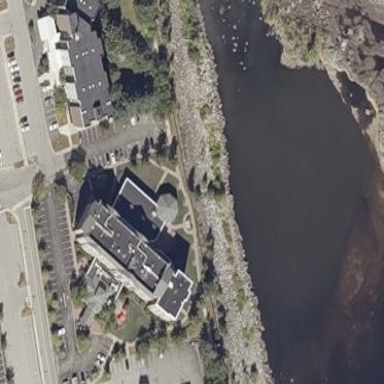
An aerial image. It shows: Hotel building.